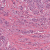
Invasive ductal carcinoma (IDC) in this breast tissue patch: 1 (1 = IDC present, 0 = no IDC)